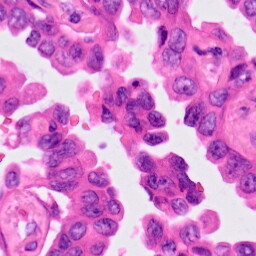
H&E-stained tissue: Lung